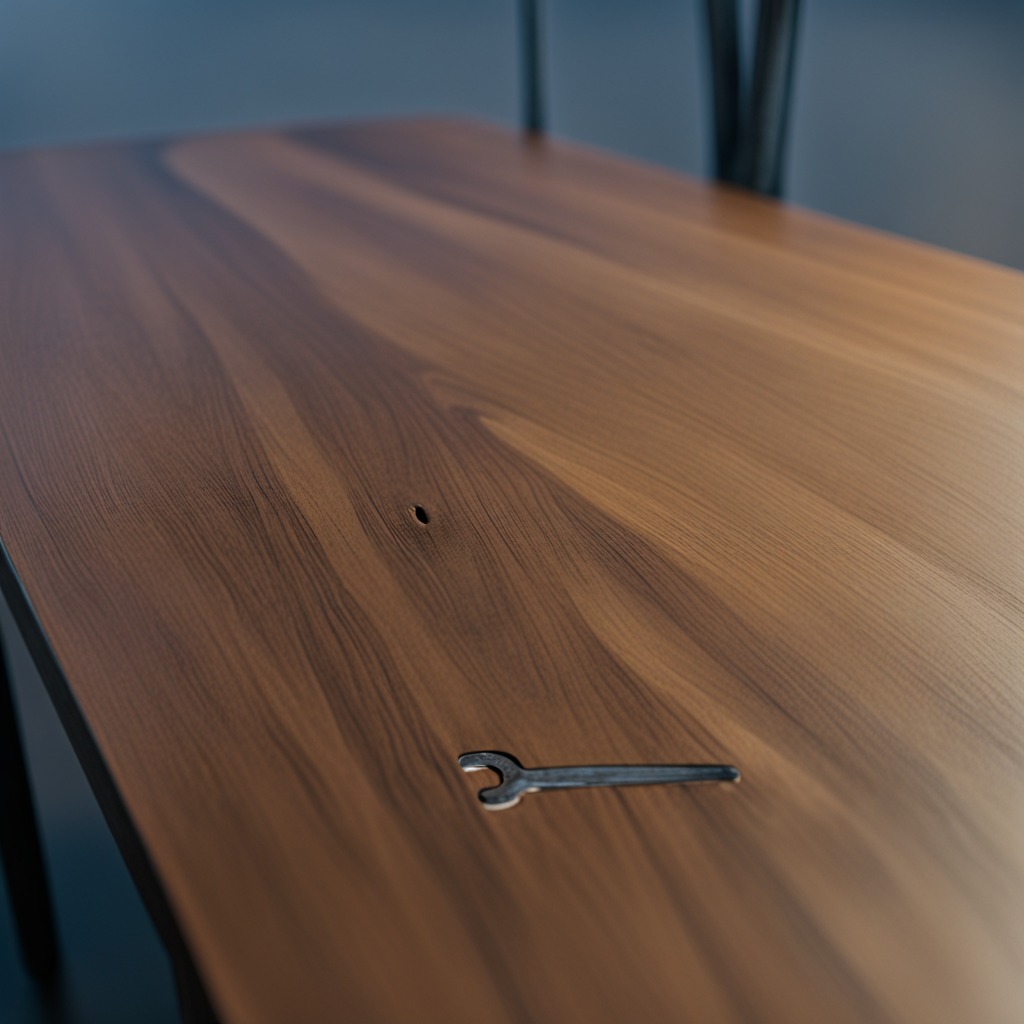
An wrench is lying on the old table with faint burn marks in a small garage at twilight.